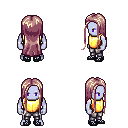
a pixel art fantasy rpg character, male body template, dark elf, purple skin, gold chest armor, metal pants, white blonde extra-long hairstyle, ghillies, four views (front, back, left, right), 2x2 character sprite sheet, small pixel art, hard edges, no anti-aliasing